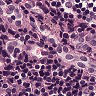
Metastatic tissue present: yes